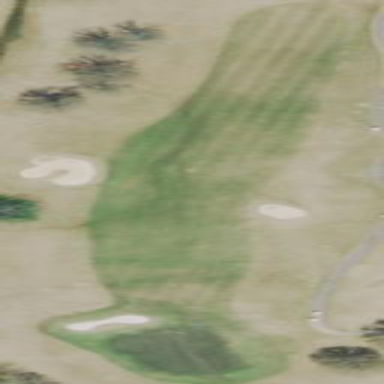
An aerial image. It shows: Grassy golf fairway.